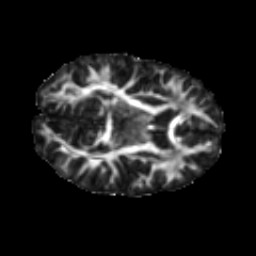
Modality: FA
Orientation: axial
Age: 12
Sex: male
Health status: ill
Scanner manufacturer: ge
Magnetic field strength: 3 T
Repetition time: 6.752 s
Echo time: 0.079 s